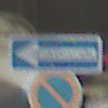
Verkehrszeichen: EinbahnstrasseLinksweisend
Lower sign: EingeschraenktesHalteverbot
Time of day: Midday
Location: Indoor (Urban)
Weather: NotSpecified
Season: NotSpecified
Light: Natural